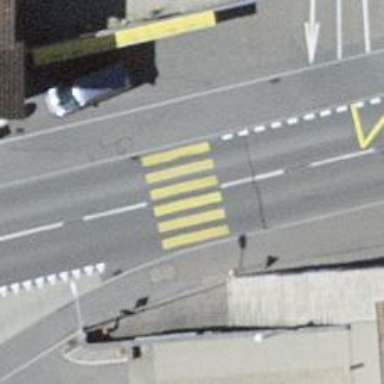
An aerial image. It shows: Pedestrian crossing with zebra markings on footway.